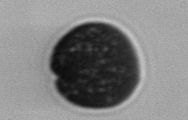
Label: Dinophyceae